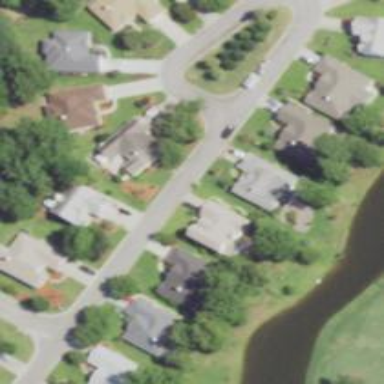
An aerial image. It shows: Neighborhood.